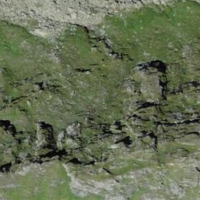
EUNIS habitat code: 26
Species observed at this site:
Rumex alpinus